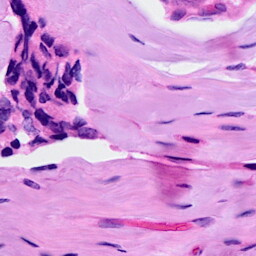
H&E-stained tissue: Breast